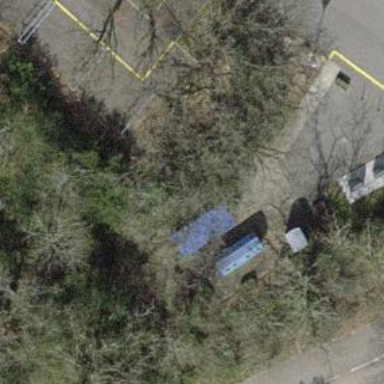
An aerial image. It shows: Recycling container located at terminal.